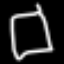
Label: square